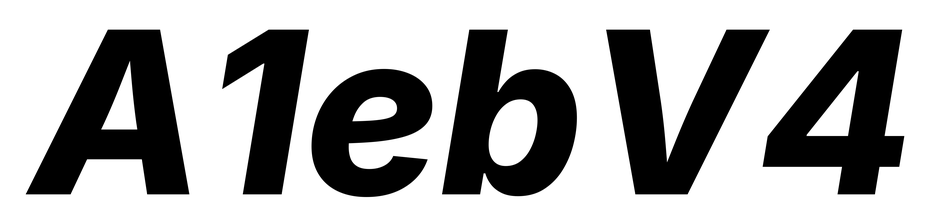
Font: Inter-Italic_ExtraBold_Italic